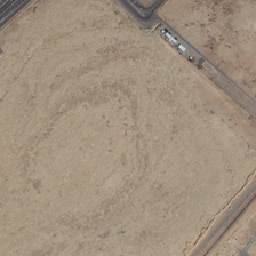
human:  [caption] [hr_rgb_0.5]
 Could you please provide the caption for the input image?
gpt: a square bareland surrounded by the highway .

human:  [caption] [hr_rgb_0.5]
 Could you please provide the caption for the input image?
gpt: a squared bareland is surrounded by roads .

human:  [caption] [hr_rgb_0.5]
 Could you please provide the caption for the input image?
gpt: there is a bareland with a zigzag road around .

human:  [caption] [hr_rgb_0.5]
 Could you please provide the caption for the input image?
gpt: the rectangular bareland is surrounded by three roads .

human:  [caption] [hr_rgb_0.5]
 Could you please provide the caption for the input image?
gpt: three roads are near a piece of khaki bareland .